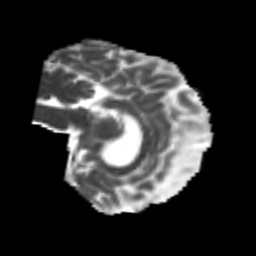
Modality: MD
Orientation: sagittal
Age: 24
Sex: female
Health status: healthy
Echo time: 0.074 s